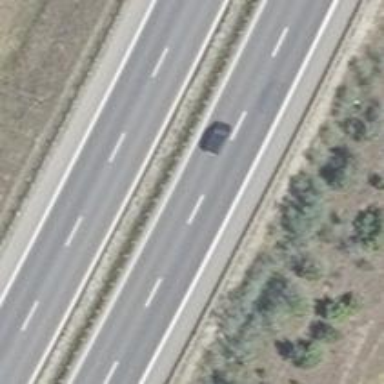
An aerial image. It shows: Trunk motorroad.